Question: This happened without me changing anything except upgrading to 3.2.1 2 weeks ago.
in permalink settings, /blog is hardcoded before the text field for custom structure or category base. This screwed up all my posts across the site.
I did not install this under the 'blog' dir, nor does a 'blog' dir exist.
I'd prefer a solution without changing the core files.

I previous post with similar title does not answer this question, please to don't to that.
I'm using Multisite option turned on.
WP 3.2.1
I recently did a auto upgrade. I backed up the database but not the files >:(
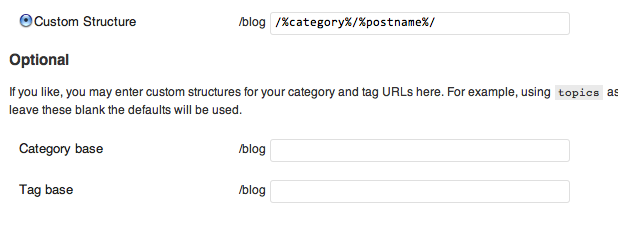
Answer: If you are using Multisite version, this is by design that way. please see <URL>. but you may be lucky to remove it. I have recently also tested this, it works in some web server, but does not in others.
follow these steps:
1. go to the network(super) admin dashboard.
2. clikc 'All sites' on left side and select 'edit' the site from list.
3. you will see the main page has four tabs, click on 'settings'.
4. scroll down a bit, search for 'Permalink Structure' and remove '/blog'.
5. refresh your pages and see if it works.